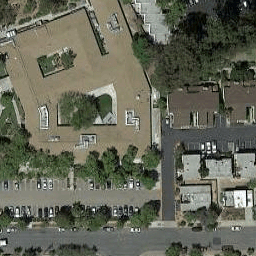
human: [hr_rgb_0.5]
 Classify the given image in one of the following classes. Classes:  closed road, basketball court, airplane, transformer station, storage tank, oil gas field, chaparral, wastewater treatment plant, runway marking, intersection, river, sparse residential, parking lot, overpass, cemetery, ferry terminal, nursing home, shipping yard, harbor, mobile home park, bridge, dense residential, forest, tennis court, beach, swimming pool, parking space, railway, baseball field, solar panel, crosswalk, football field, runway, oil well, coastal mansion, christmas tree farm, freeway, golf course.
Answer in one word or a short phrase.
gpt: nursing home